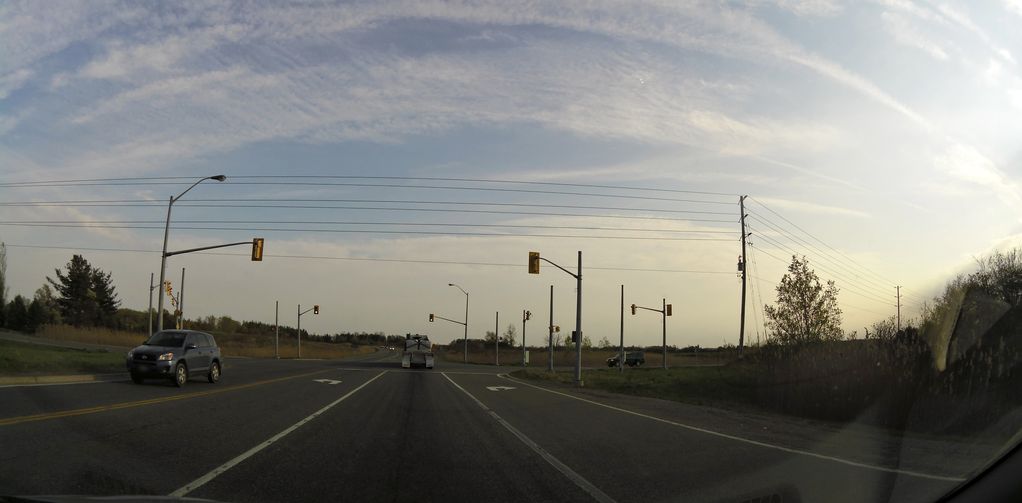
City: hamilton